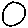
Label: circle